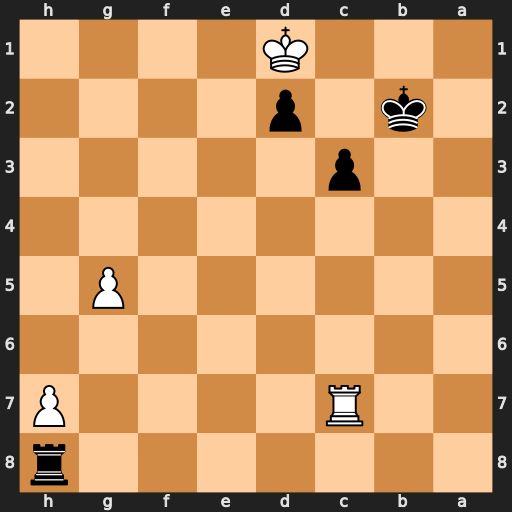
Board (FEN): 7r/2R4P/8/6P1/8/2p5/1k1p4/3K4
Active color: b
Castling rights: -
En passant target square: -
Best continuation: Rxh7 Rxh7 c2+ Kxd2 c1=Q+